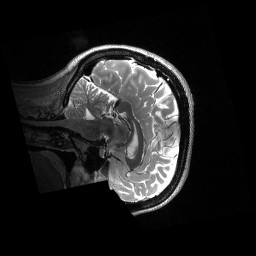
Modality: T2w
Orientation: sagittal
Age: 38
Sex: female
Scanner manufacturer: siemens
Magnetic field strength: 3 T
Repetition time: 3.2 s
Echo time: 0.563 s